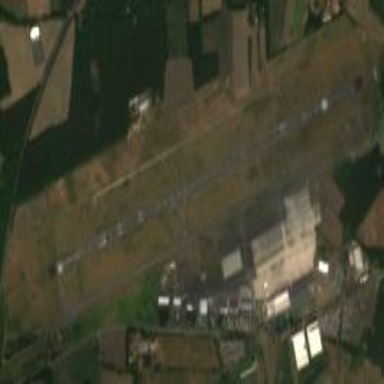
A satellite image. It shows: International public aerodrome with hard surface.